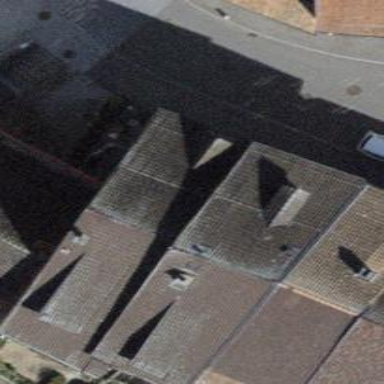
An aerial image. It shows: Building with tile roof.